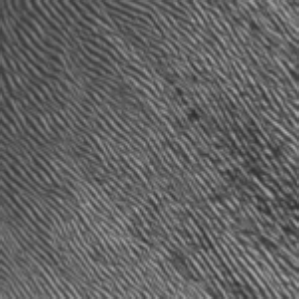
Label: frost